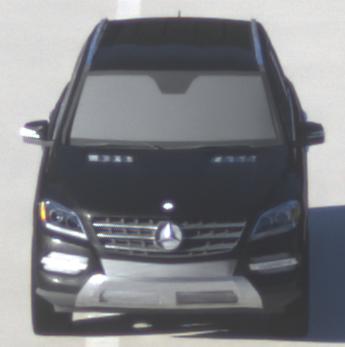
Make: Mercedes-Benz
Model: ML 350
Detailed model: M-Class (166)
Model produced from: 2011/11
Model produced until: 2014/10
Doors: 5
Color: black
Road condition: dry road
Daytime: sunrise or sunset
Contrast: medium contrast